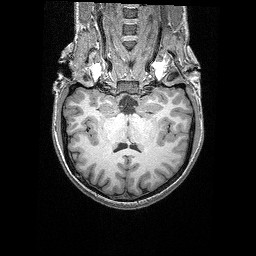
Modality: T1w
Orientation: sagittal
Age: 23
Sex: female
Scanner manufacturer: siemens
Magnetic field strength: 3 T
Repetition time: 2.4 s
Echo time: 0.03 s